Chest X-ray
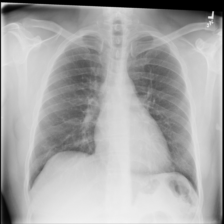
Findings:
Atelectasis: negative
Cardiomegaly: negative
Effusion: negative
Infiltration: negative
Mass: negative
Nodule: negative
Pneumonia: negative
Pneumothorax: negative
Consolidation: negative
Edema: negative
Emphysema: negative
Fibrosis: negative
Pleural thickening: negative
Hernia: negative